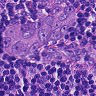
Metastatic tissue present: yes